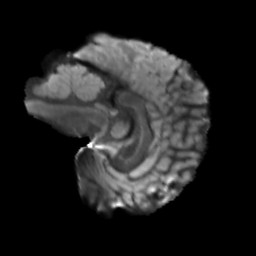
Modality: T2w
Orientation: sagittal
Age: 29
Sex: male
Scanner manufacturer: siemens
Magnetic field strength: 3 T
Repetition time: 3.23 s
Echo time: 0.0892 s